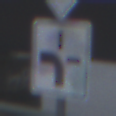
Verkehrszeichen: VerlaufVorfahrtsstrasse1
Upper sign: Vorfahrtsstrasse
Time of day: MorningAfternoon
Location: Outdoor (Suburban)
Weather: Overcast
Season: NotSpecified
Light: Natural